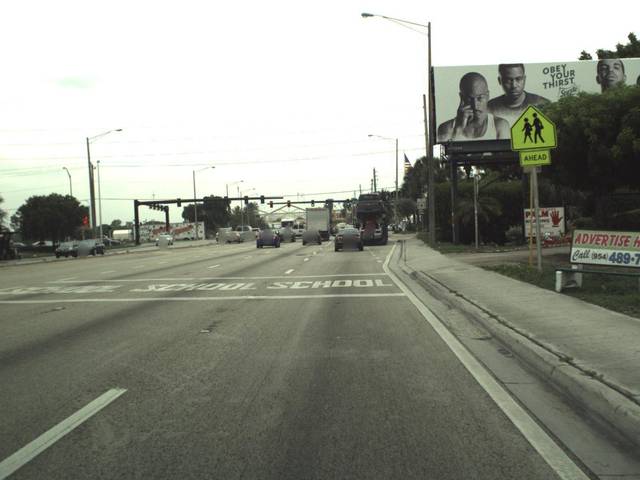
Region: United States
Coordinates: 26.136, -80.185